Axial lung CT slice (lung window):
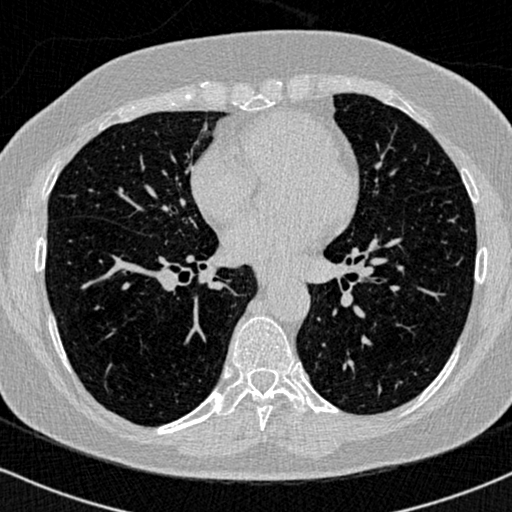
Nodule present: no